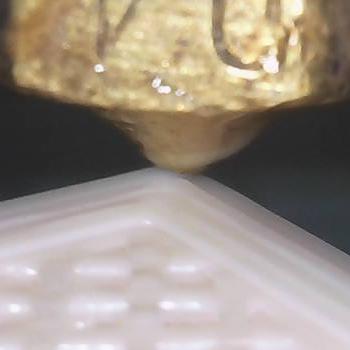
Flow rate: 66%